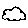
Label: cloud